Interaction volume radius: 10 \u00c5
Interaction volume height: 10 \u00c5
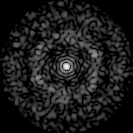
Disorder parameter: 0.8339